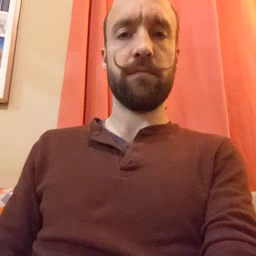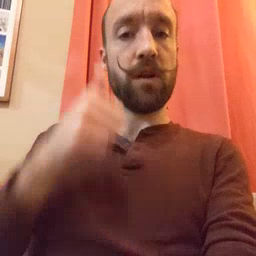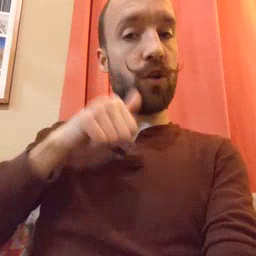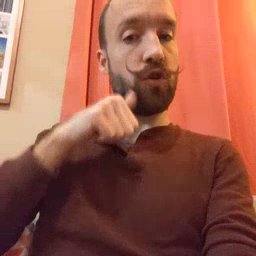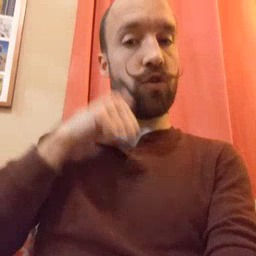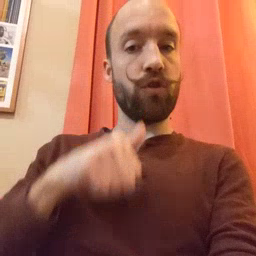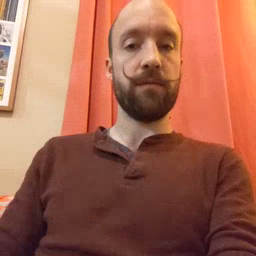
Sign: girl